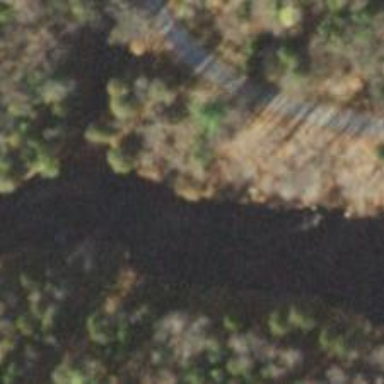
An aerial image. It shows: Abandoned railway.